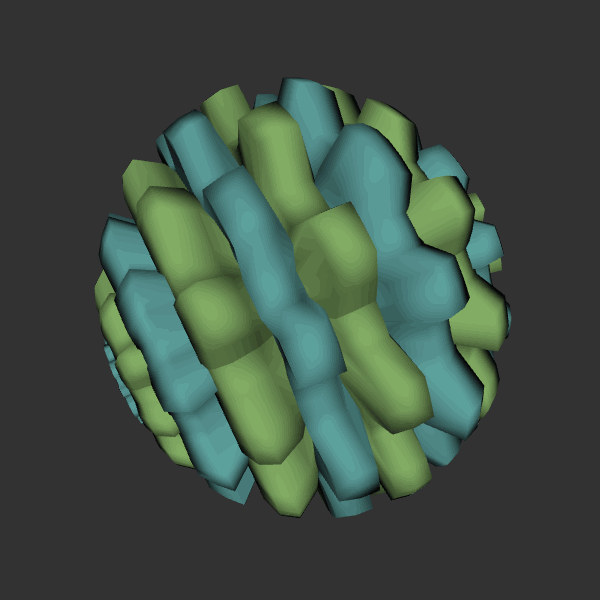
Background: dark